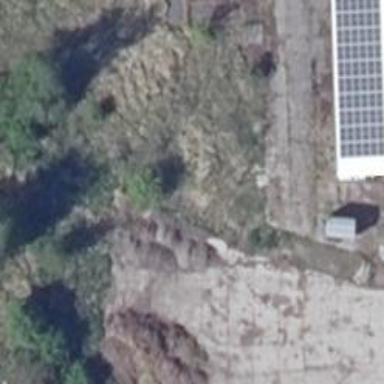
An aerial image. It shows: Abandoned railway spur.